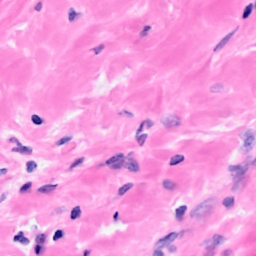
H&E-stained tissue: Breast